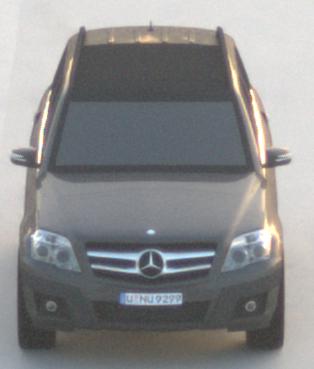
Make: Mercedes-Benz
Model: GLK 280
Detailed model: GLK-Class (204)
Model produced from: 2008/10
Model produced until: 2009/04
Doors: 5
Color: gray
Road condition: dry road
Daytime: sunrise or sunset
Contrast: low contrast